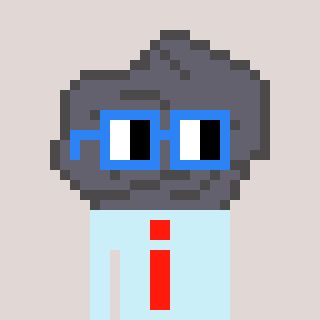
a pixel art character with square blue glasses, a rock-shaped head and a cold-colored body on a warm background